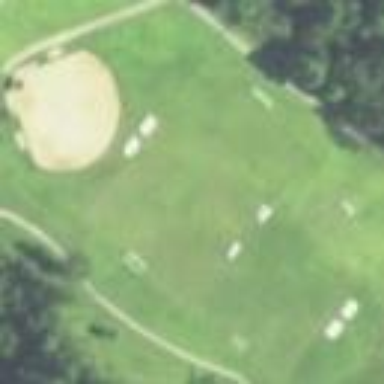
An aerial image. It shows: Multi-sport pitch for leisure and various sports activities.